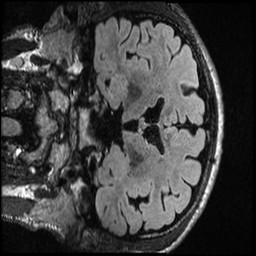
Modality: T1w
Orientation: coronal
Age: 24
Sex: male